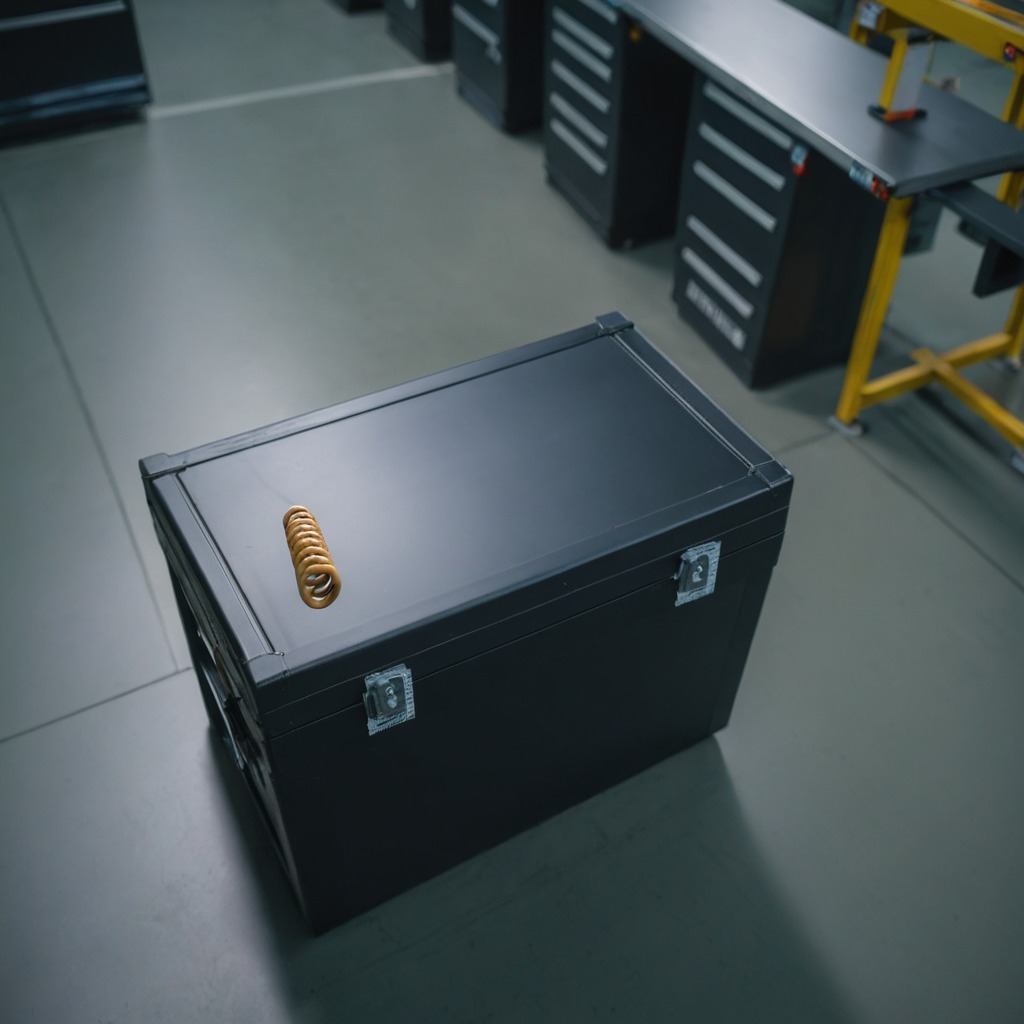
A coiled metal spring is lying on the toolbox surface in the airplane hangar workshop.